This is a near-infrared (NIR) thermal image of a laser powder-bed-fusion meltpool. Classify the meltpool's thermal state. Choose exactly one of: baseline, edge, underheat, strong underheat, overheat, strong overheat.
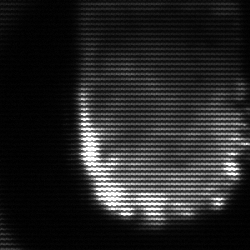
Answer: baseline